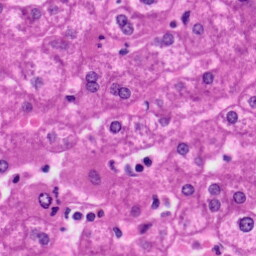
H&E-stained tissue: Liver